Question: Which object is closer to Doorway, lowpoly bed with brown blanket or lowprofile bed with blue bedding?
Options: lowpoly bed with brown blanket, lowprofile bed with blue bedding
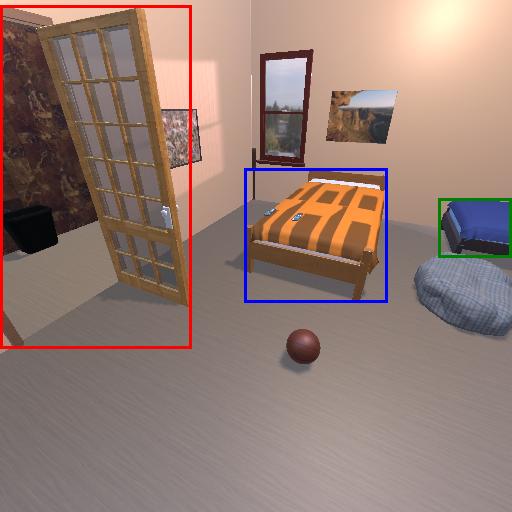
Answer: lowpoly bed with brown blanket